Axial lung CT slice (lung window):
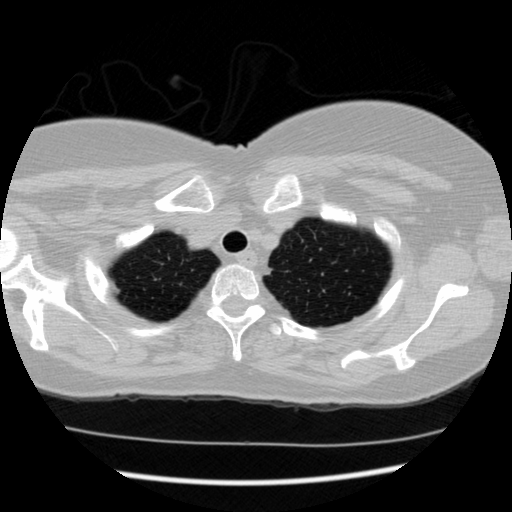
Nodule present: no